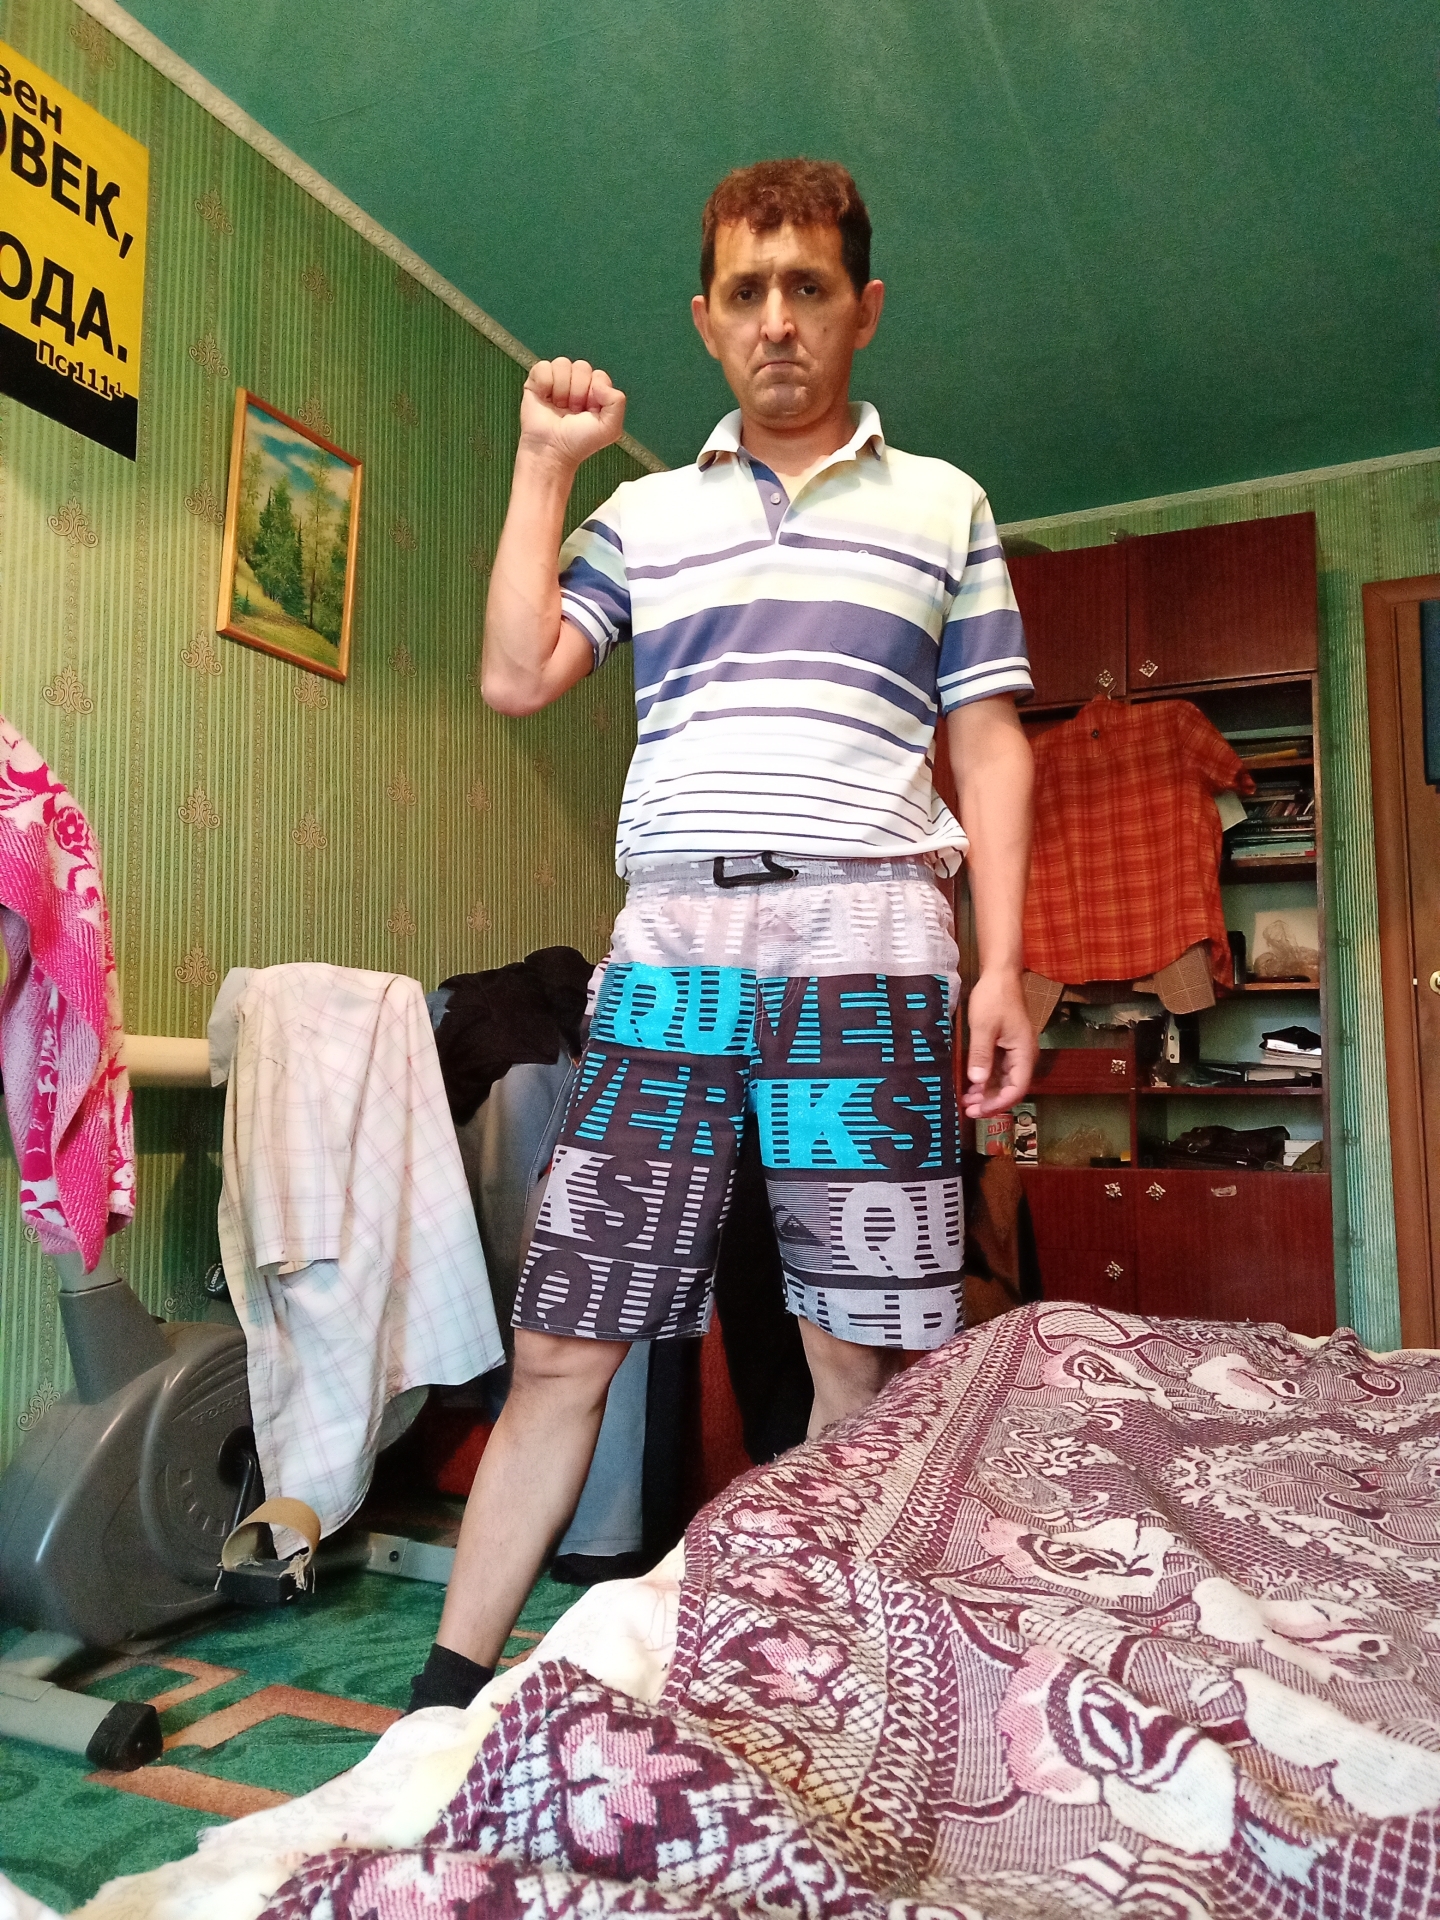
Label: noise